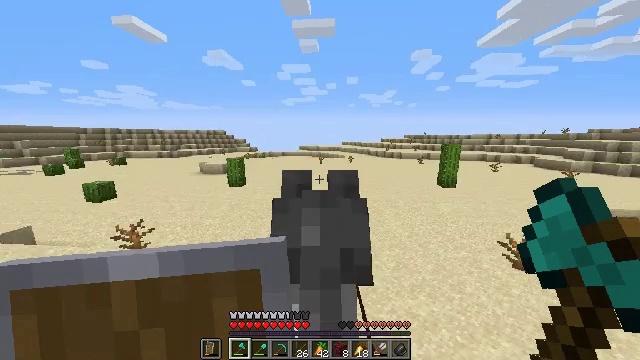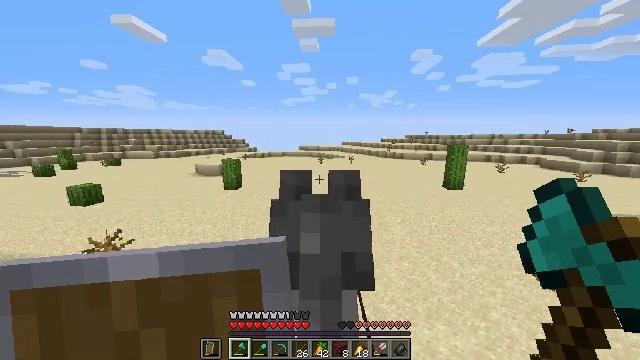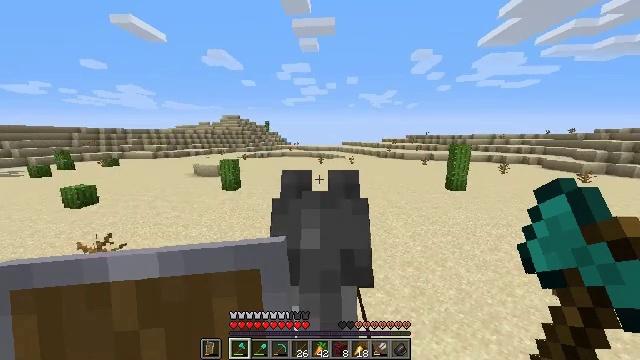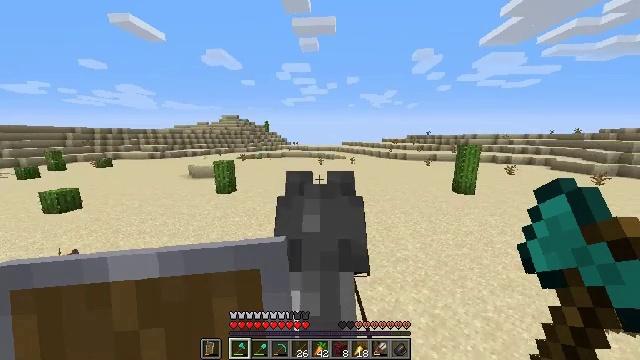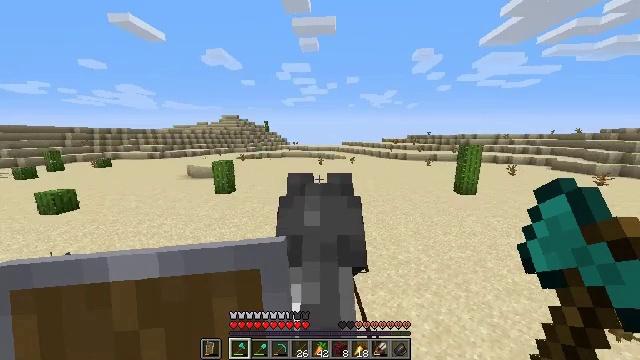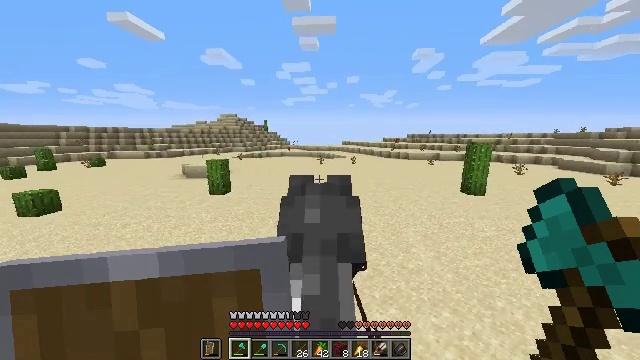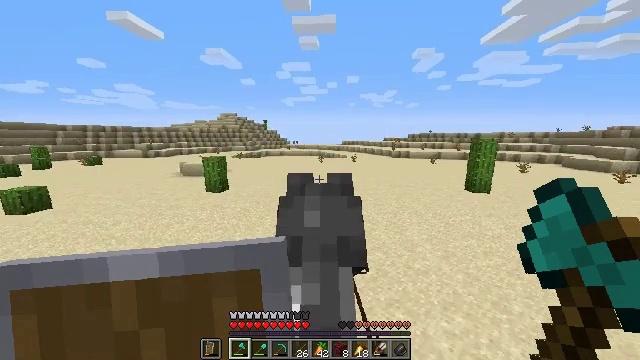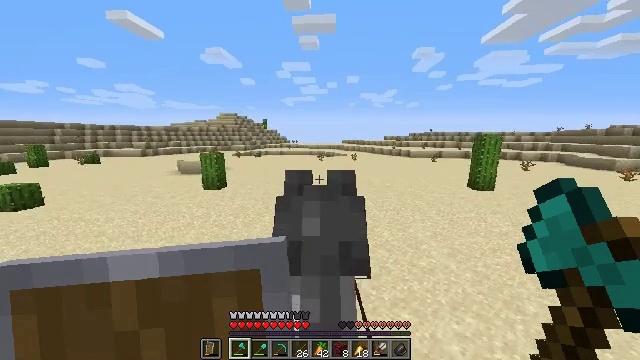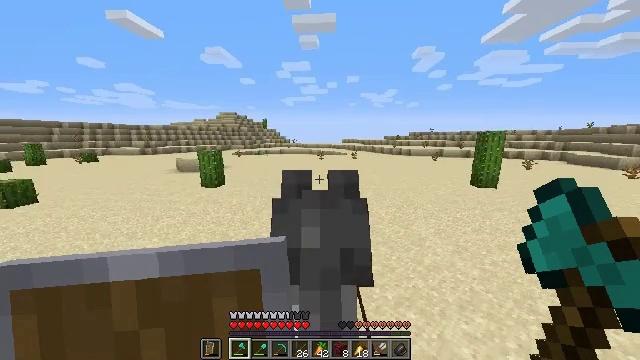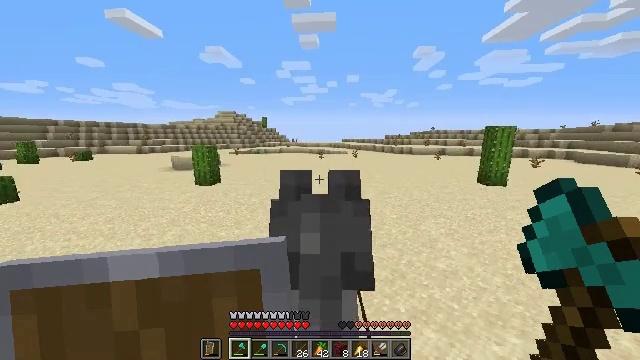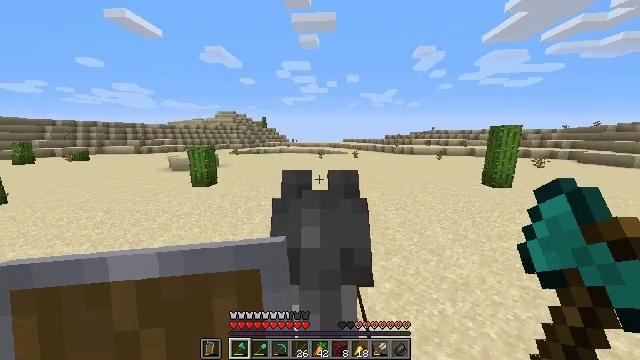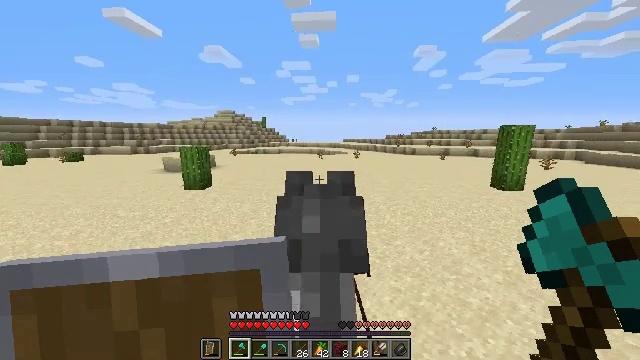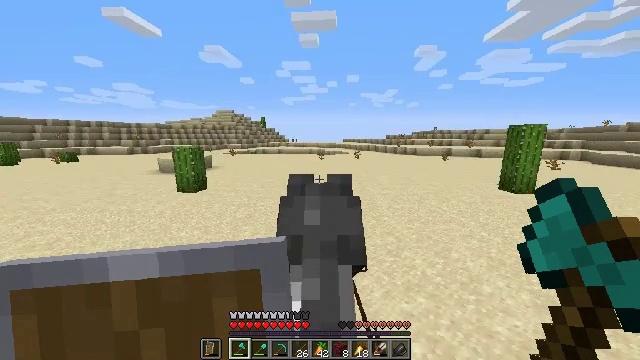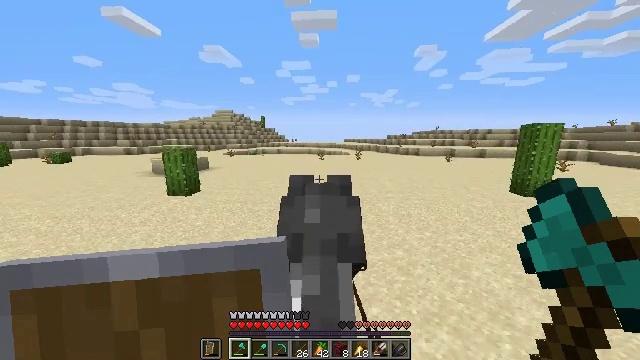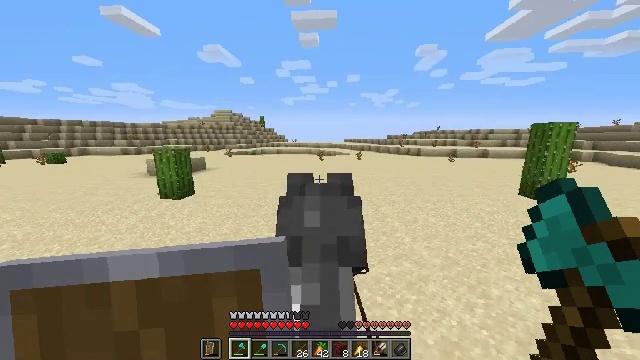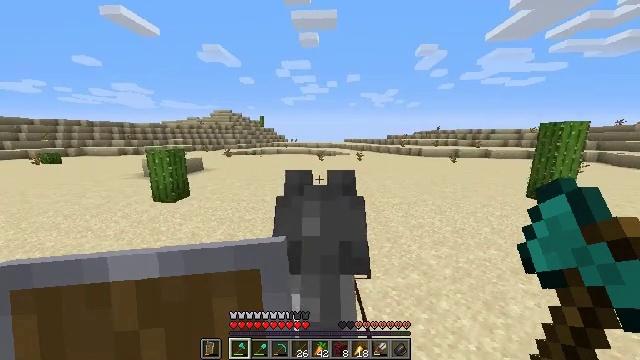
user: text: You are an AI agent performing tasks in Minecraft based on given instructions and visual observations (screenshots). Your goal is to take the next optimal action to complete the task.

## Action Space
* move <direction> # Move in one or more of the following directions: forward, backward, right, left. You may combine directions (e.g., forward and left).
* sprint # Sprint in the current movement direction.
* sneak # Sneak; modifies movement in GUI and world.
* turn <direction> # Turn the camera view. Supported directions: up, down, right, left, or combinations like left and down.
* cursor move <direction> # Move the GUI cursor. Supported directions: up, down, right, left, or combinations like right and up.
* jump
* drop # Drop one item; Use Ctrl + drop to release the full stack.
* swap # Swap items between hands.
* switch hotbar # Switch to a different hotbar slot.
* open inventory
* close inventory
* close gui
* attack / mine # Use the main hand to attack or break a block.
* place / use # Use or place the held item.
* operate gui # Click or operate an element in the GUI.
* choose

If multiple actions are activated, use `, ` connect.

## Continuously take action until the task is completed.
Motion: motion action
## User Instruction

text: Gather sand from the desert.
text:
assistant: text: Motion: move forward, sprint
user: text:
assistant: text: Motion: move forward, sprint
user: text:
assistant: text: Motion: move forward, sprint
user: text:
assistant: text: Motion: move forward, sprint
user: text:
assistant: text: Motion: move forward, sprint
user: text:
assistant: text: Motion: move forward, sprint
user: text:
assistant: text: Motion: move forward, sprint
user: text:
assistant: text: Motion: move forward, sprint
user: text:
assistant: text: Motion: move forward, sprint
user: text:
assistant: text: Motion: move forward, sprint
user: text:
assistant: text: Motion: move forward, sprint
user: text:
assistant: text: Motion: move forward, sprint
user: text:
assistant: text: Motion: move forward, sprint
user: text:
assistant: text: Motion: move forward, sprint
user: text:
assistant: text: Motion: move forward, sprint
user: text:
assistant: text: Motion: move forward, sprint
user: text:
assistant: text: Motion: move forward, sprint
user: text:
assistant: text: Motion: move forward, sprint
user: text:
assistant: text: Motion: move forward, sprint
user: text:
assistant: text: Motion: move forward, sprint
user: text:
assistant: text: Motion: move forward, sprint
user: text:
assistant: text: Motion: move forward, sprint
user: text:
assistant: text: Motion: move forward, sprint
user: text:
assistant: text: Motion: move forward, sprint
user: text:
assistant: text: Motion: move forward, sprint
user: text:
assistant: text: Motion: move forward, sprint
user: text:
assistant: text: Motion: move forward, sprint
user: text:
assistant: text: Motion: move forward, sprint
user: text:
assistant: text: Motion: move forward, sprint
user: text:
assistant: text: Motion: move forward, sprint